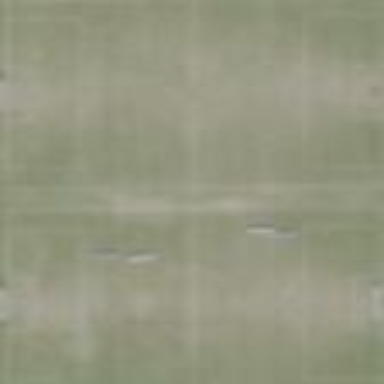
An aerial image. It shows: Grassy soccer pitch used for soccer activities. It consists of 8 junior soccer fields.